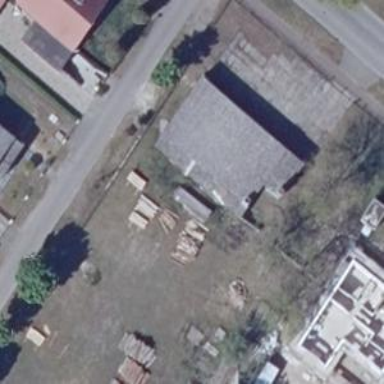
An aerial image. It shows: Building.